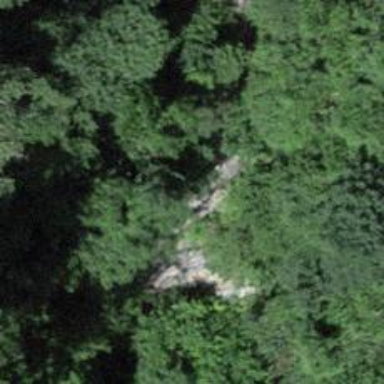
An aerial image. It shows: Cliff in nature.